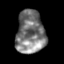
Tissue: skin
Cell type: Epithelial cells
Senescence score: 0.2604
Nuclear area (px): 1205
Mean DAPI intensity: 122.083